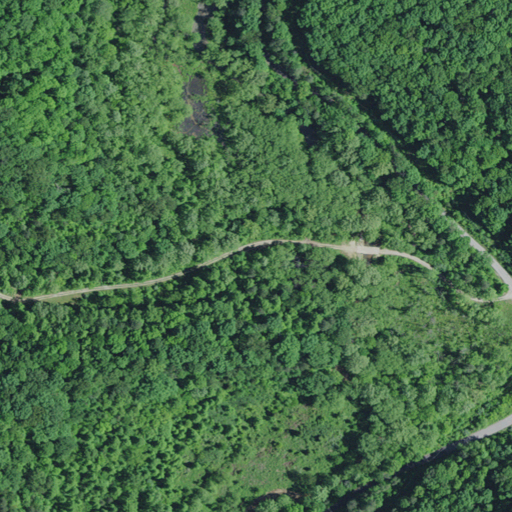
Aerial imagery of valley in Kentucky named Fern Hollow containing deciduous forest, open development, mixed forest, and low intensity development